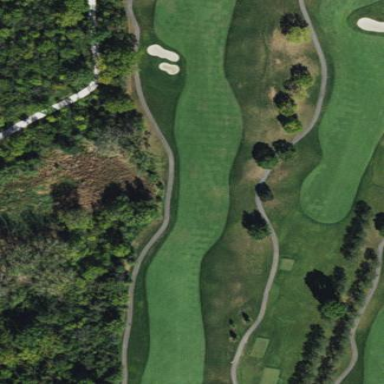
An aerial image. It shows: Well-maintained grassy area designated for golfing. It is mown fairway used for the sport of golf.